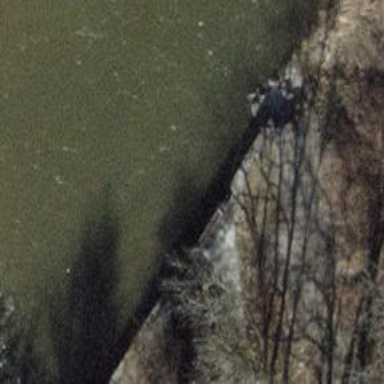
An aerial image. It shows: Weir along the waterway.